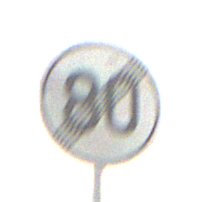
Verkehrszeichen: EndeGeschwindigkeit80
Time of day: SunriseSunset
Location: Outdoor (Nature)
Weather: PartlyCloudy
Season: NotSpecified
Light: Natural